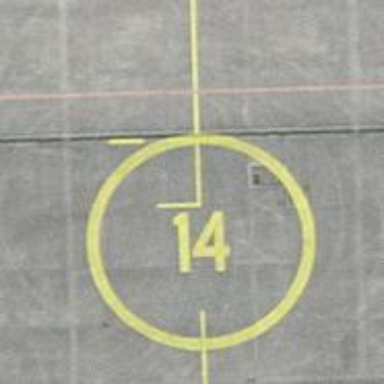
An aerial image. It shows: Image showing helipad at airport.